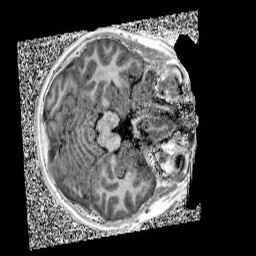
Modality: UNIT1
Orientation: axial
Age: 12
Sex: male
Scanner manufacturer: siemens
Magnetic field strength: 3 T
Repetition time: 4 s
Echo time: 0.00299 s